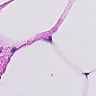
Metastatic tissue present: no